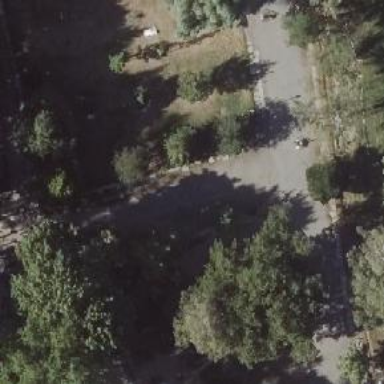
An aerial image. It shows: Deciduous tree with needle-leaved foliage in park.